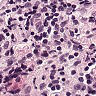
Metastatic tissue present: no